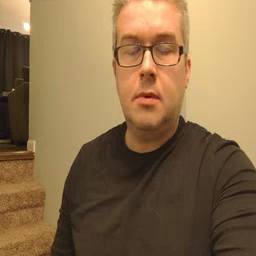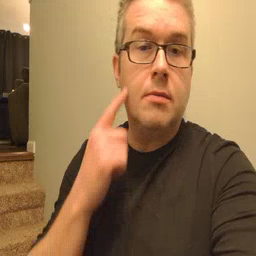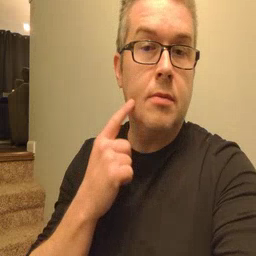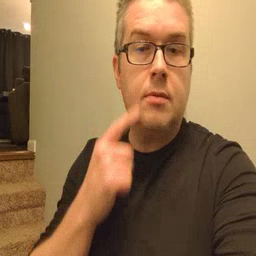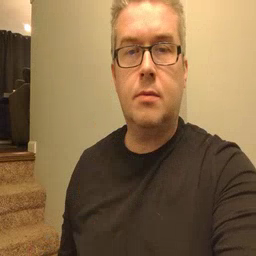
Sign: cheek